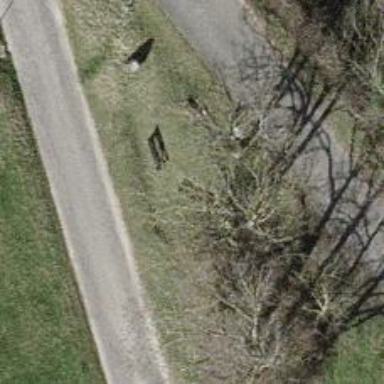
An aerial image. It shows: Brown bench in the vicinity.